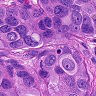
Metastatic tissue present: yes